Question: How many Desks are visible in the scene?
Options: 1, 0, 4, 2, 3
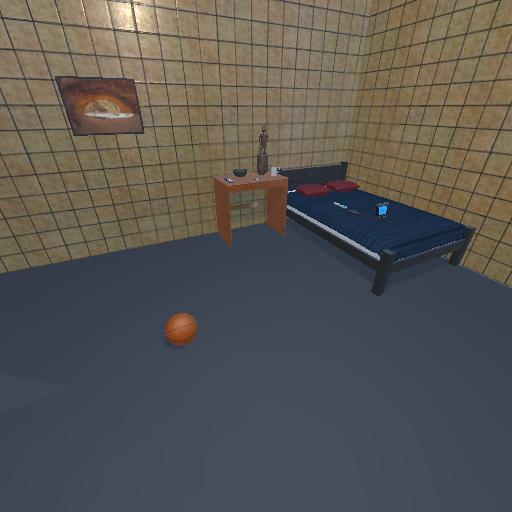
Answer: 1